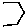
Label: hexagon